Question: I am writing this page for a website using react and redux. My problem is when I try to access the index of the array that I get from the store I get the undefined value. But logging the array as a whole return the array correctly the following image describes what I am trying to say:
[
At line 16 I log the whole array which is mapped to my props, which gives the result as expected but when I log this.props.reference[0] I get undefined. Here is my code for reference:
'''
//rootreducer
const initState = {
ref : []
}
const rootReducer = (state = initState, action) => {
if (action.type === 'ADD_REF') {
let updatedref = state.ref;
updatedref[state.ref.length] = action.reference;
return {
...state,
ref: updatedref
};
}
return state;
}
export default rootReducer;
'''
'''
//Navbar.js
import React from 'react';
import {Nav , Navbar , NavDropdown } from "react-bootstrap";
import logo from "./constants/logo.png"
import {connect} from 'react-redux';
class Navbarr extends React.Component {
state = {
}
handleonClick = (num) => {
// console.log(this.props.reference)
// console.log(this.props.reference[0]);
//this.props.reference[num].current.scrollintoView();
}
componentDidMount () {
console.log(this.props.reference);
console.log(this.props.reference[0]);
}
render() {
return (
<div>
<Navbar bg="dark" expand="lg">
<img src={logo} style={{padding: "15px" , width:"70px" , height: "70px"}}/>
<Navbar.Brand style={{color: "white"}}></Navbar.Brand>
<Navbar.Toggle aria-controls="basic-navbar-nav" />
<Navbar.Collapse id="basic-navbar-nav">
<Nav className="mr-auto">
<Nav.Link href="#home" style={{color: "white"}} onClick={this.handleonClick(0)} >About</Nav.Link>
<Nav.Link href="#home" style={{color: "white"}} >Interests</Nav.Link>
<Nav.Link href="#link" style={{color: "white"}}>Projects</Nav.Link>
<Nav.Link href="#link" style={{color: "white"}}>Experience</Nav.Link>
<Nav.Link href="#link" style={{color: "white"}}>Skills</Nav.Link>
</Nav>
</Navbar.Collapse>
</Navbar>
</div>
);
}
}
const mapStatetoProps = (state) => {
return {
reference: state.ref,
}
}
const mapDispatchtoProps = (dispatch) => {
return {
addaboutref: (reference) => {dispatch({type: 'ADD_REF', reference: reference})},
}
}
export default connect(mapStatetoProps,mapDispatchtoProps)(Navbarr);
'''
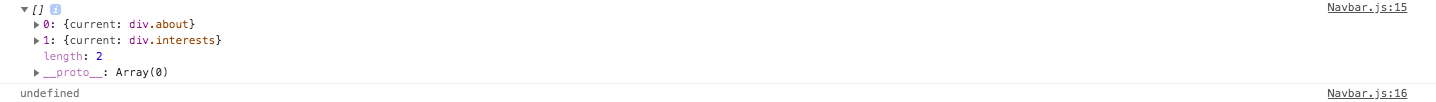
Answer: I bet 'this.props.reference' is '[]' when your component mounts. The console message will get updated if the object is updated, causing potentially misleading debugging.
You could maybe wait for 'this.props.reference' to hold the value you need with an interval.
'''
componentDidMount () {
this.interval = setInterval(() => {
if (this.props.reference[0]) {
this.props.reference[0].current.scrollintoView();
clearInterval(this.interval)
}
}, 50)
}
componentWillUnmount() {
clearInterval(this.interval)
}
'''
An interval is used to repeat an action repeatedly (<URL> and clear it with 'clearInterval' to terminate it.
Although this may get the component working, it might be a better approach to only render this component if the reference has values.